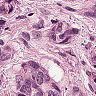
Metastatic tissue present: yes